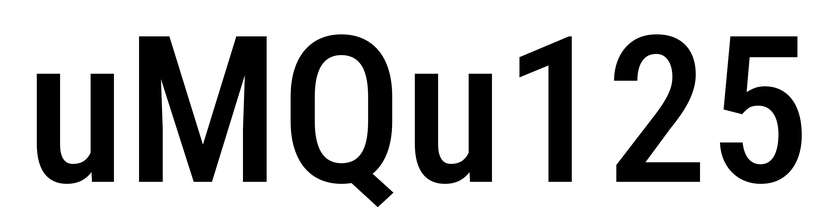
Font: Roboto_Condensed_Medium